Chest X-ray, PA view. Patient: 62 years old, sex M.
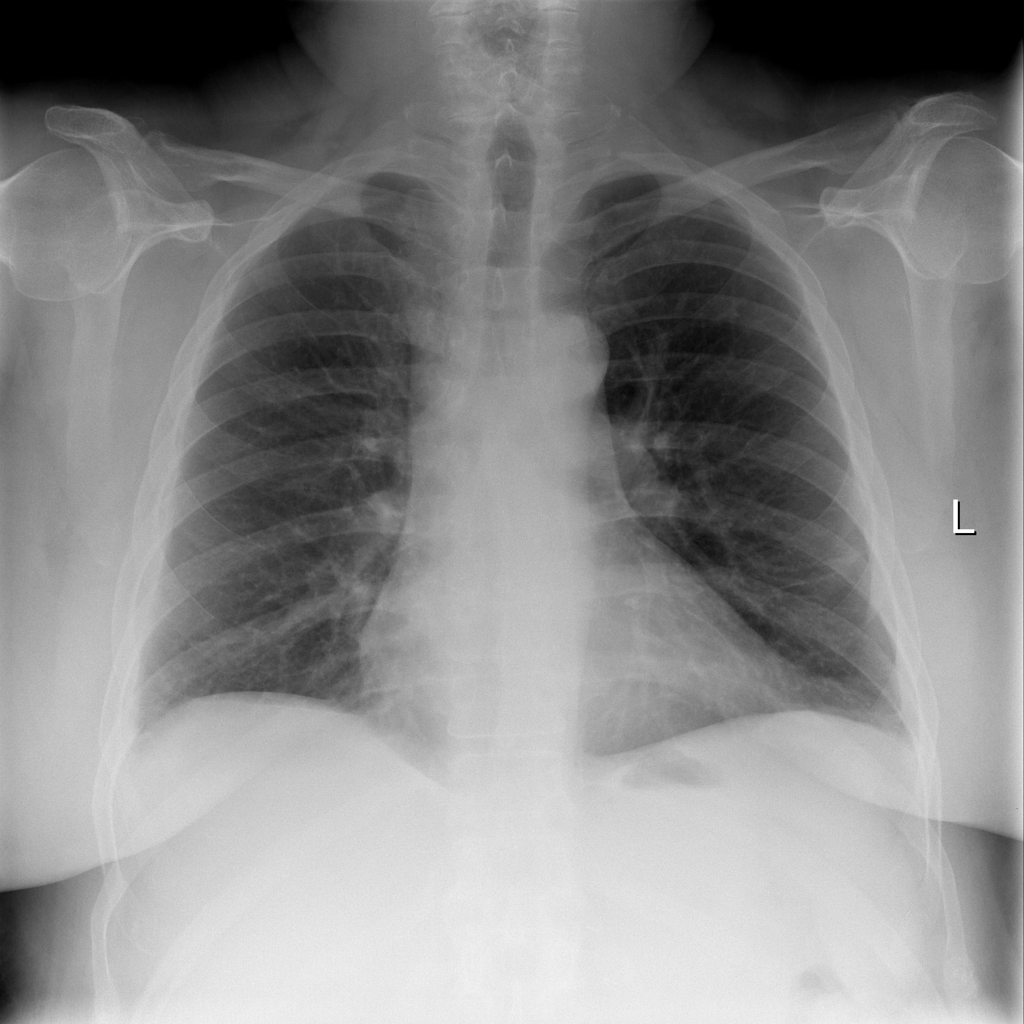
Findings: Atelectasis, Pleural_Thickening